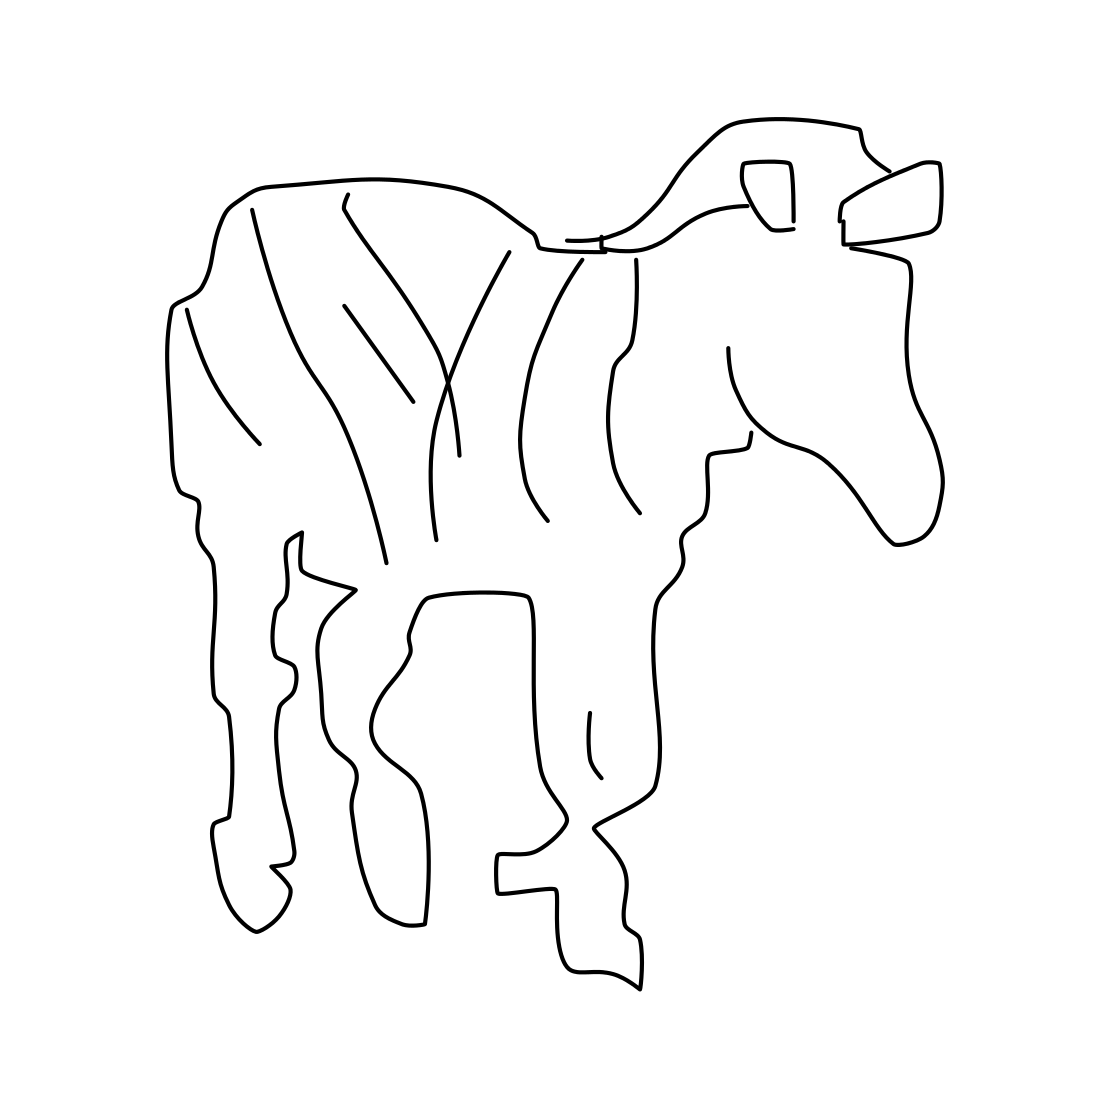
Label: zebra